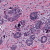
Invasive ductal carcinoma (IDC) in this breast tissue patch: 0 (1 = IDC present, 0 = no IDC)